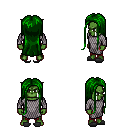
a pixel art fantasy rpg character, male body template, orc, green skin, chain mail, red pants, green extra-long hairstyle, gray slippers, four views (front, back, left, right), 2x2 character sprite sheet, small pixel art, hard edges, no anti-aliasing